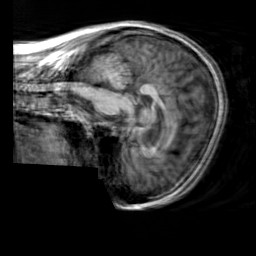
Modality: T1w
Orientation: sagittal
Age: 23
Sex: female
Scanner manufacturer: siemens
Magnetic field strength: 3 T
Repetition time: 2.3 s
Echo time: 0.00303 s